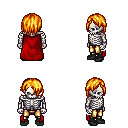
a pixel art fantasy rpg character, male body template, skeleton, red cape, gold greaves, light blonde bangs hairstyle, black shoes, four views (front, back, left, right), 2x2 character sprite sheet, small pixel art, hard edges, no anti-aliasing